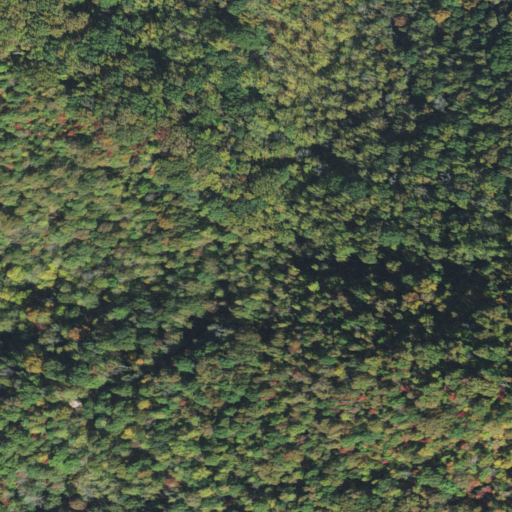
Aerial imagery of gap in North Carolina named Fed Gap containing deciduous forest and mixed forest